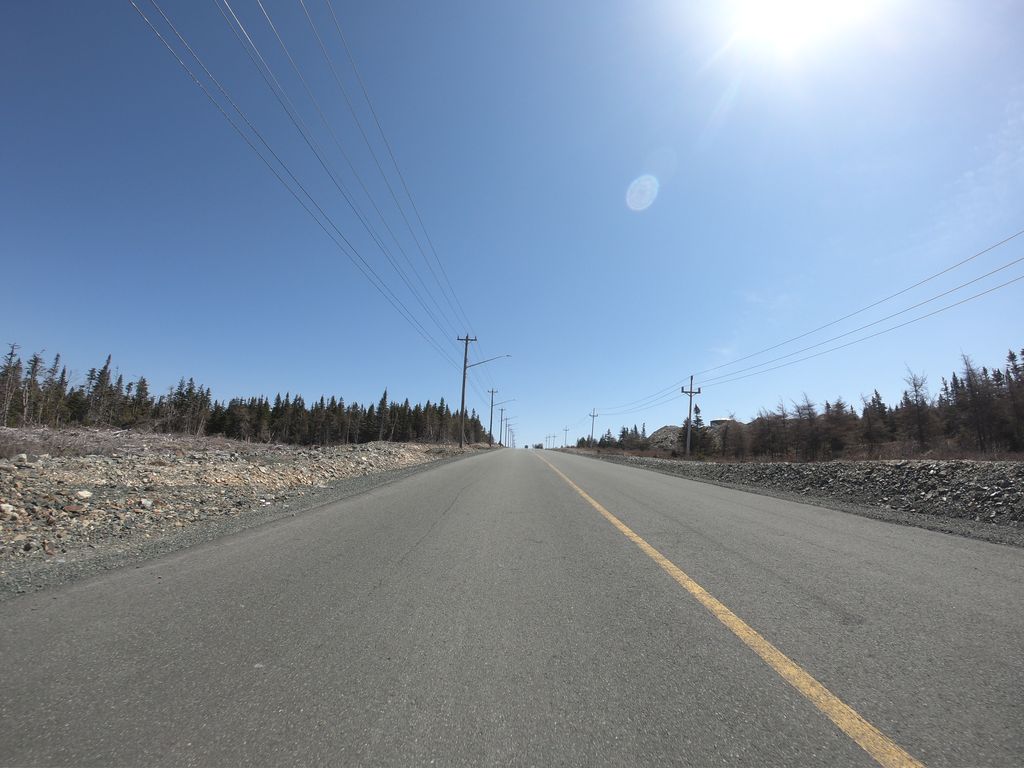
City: st_johns